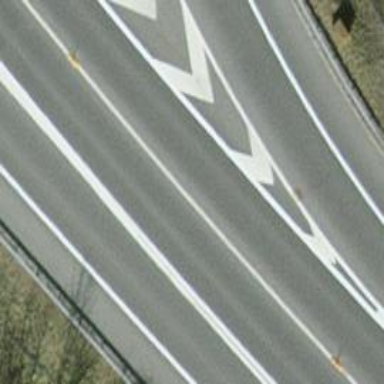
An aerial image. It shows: Trunk link highway with asphalt surface.